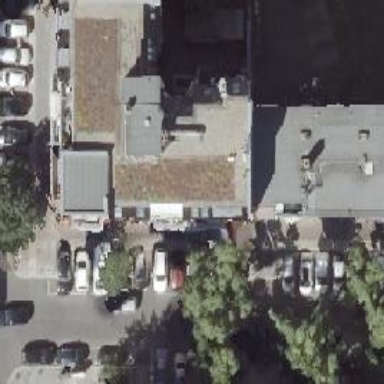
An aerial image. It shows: Café.